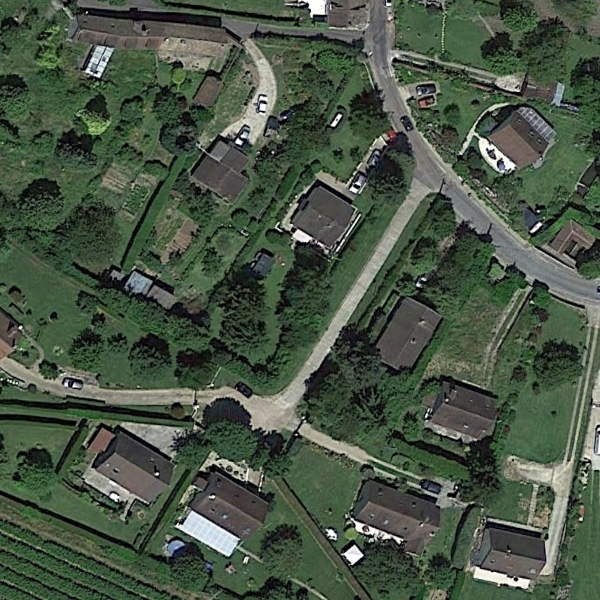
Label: MediumResidential